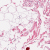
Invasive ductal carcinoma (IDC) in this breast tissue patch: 0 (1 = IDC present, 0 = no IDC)